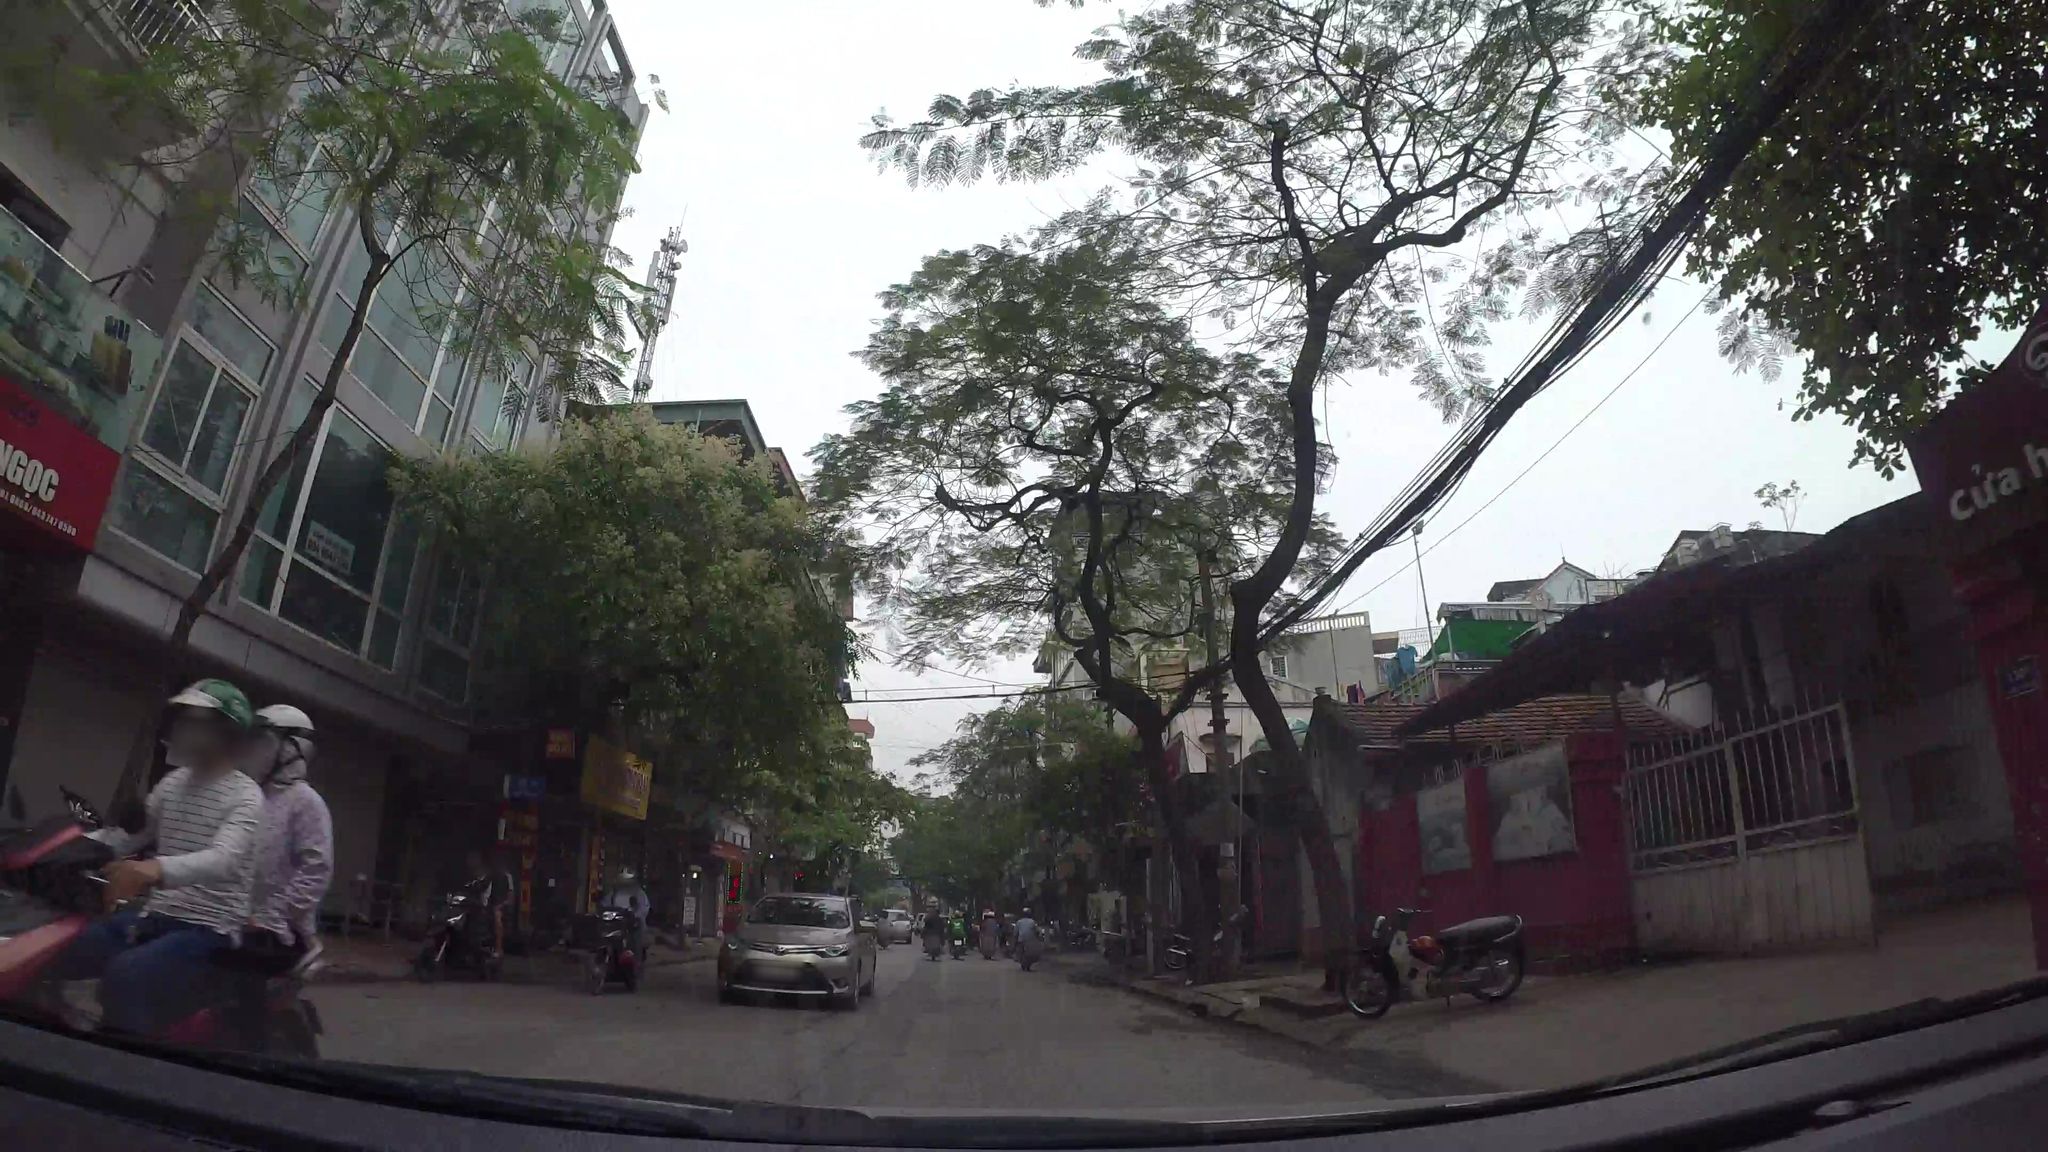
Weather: clear
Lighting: day
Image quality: good
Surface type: driving surface
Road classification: residential
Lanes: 2
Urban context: urban centre
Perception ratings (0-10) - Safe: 2.31, Lively: 9.6, Beautiful: 3.86, Boring: 0.74, Depressing: 4.57, Wealthy: 3.42